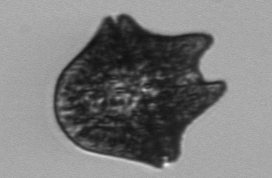
Label: Akashiwo